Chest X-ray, PA view. Patient: 62 years old, sex M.
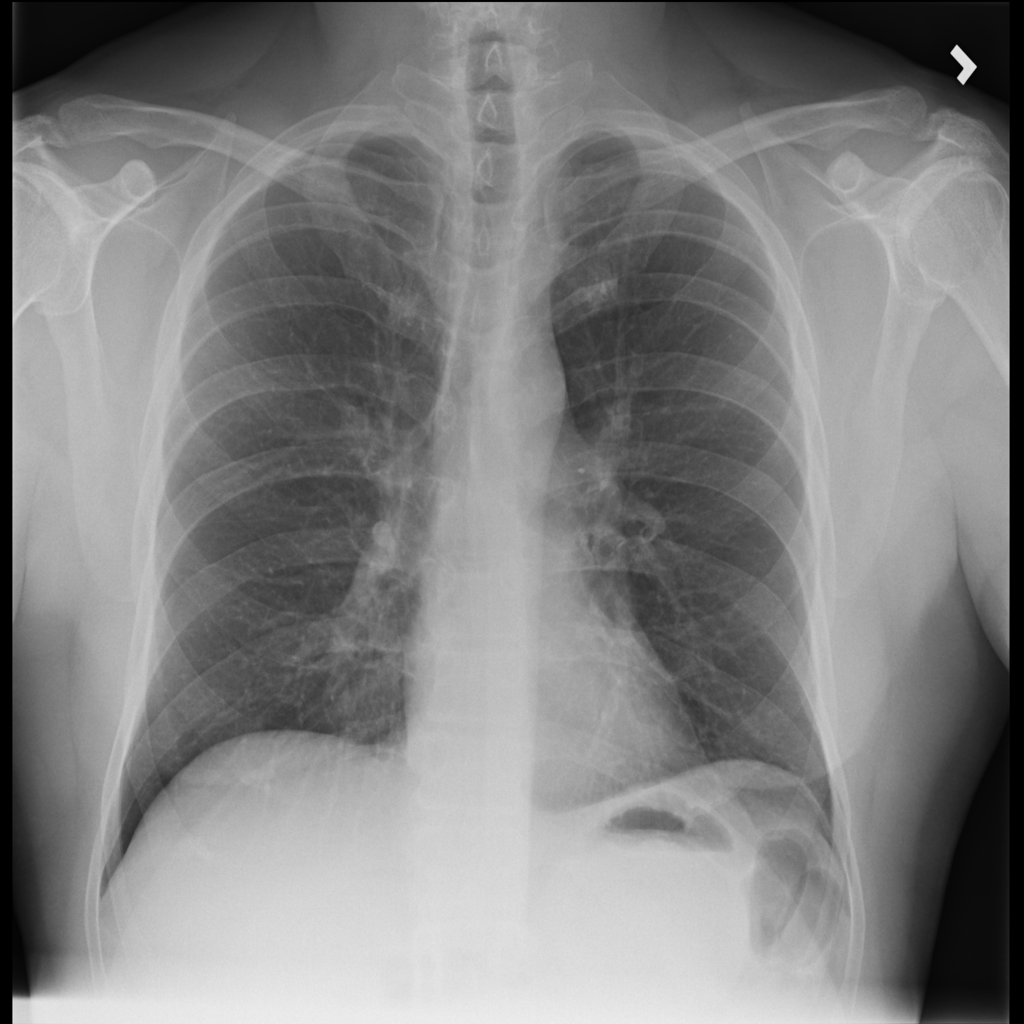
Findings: No Finding